You are looking at the envelope spectrum of a bearing's vibration signal. The marked vertical lines are the theoretical fault frequencies for the outer race, inner race, rolling elements, and cage. Determine the bearing's health state. Answer with exactly one of: normal, inner_race, outer_race, ball.
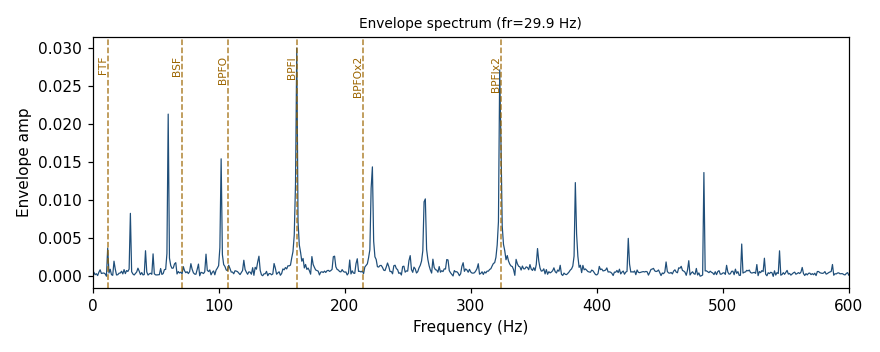
Answer: inner_race